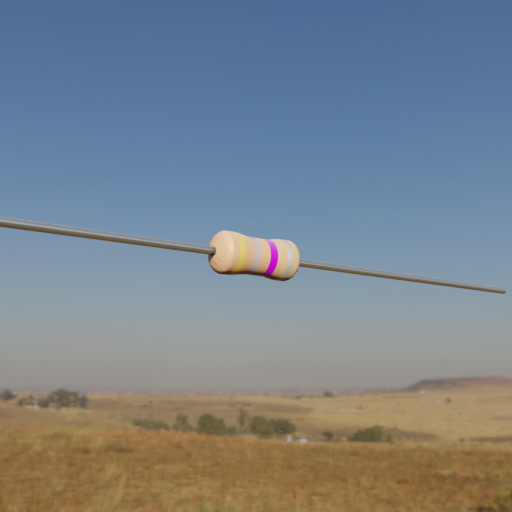
Resistor colour bands (in order): gold, gray, violet, silver